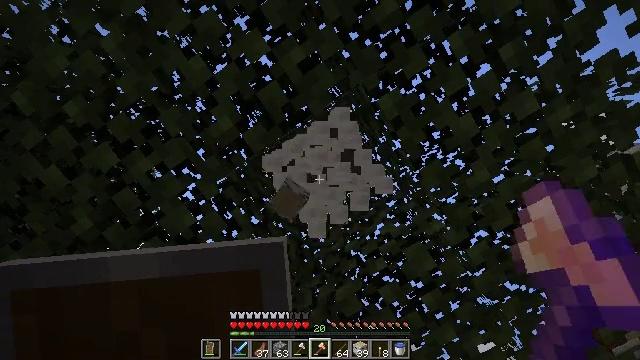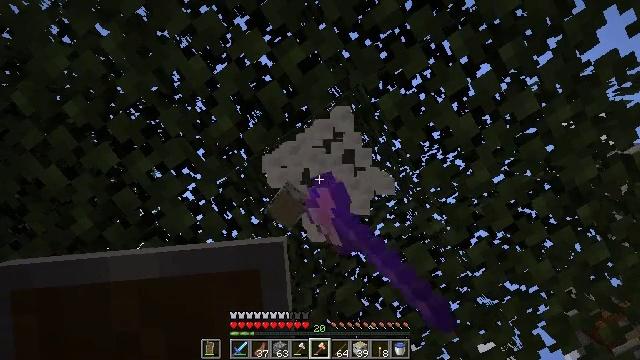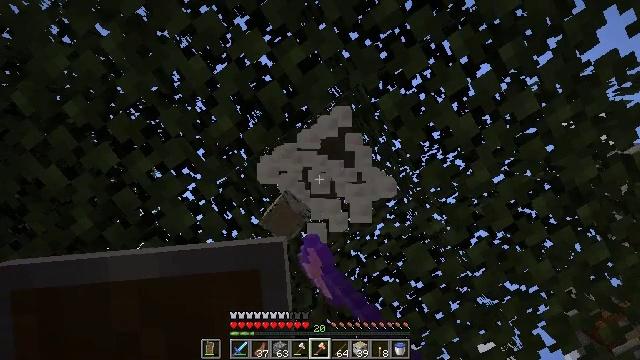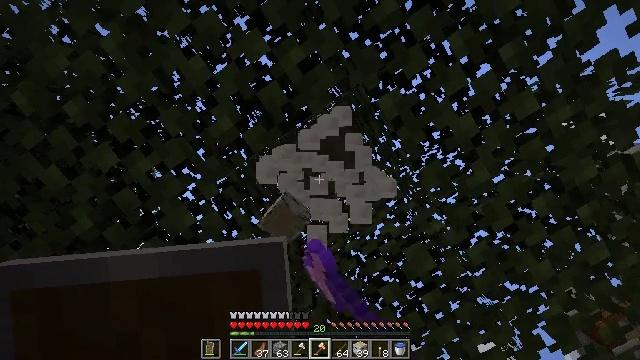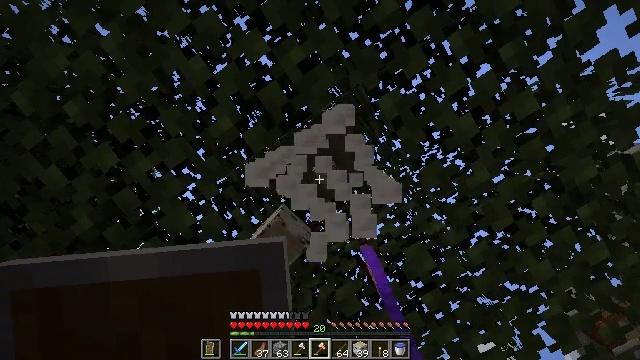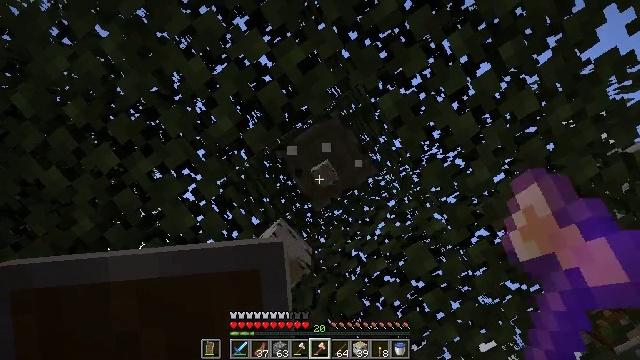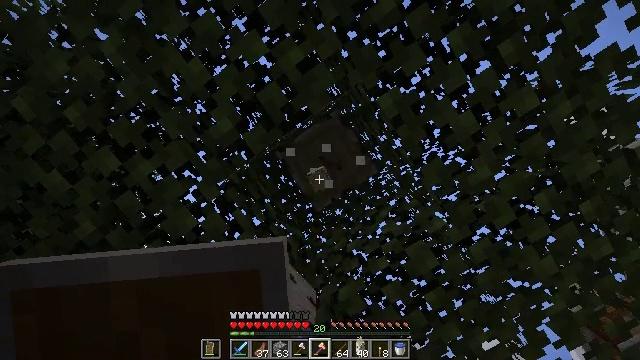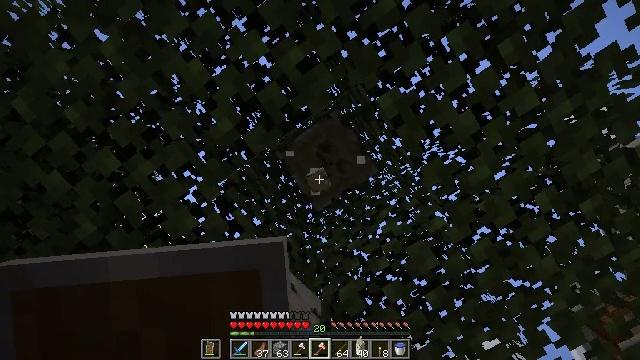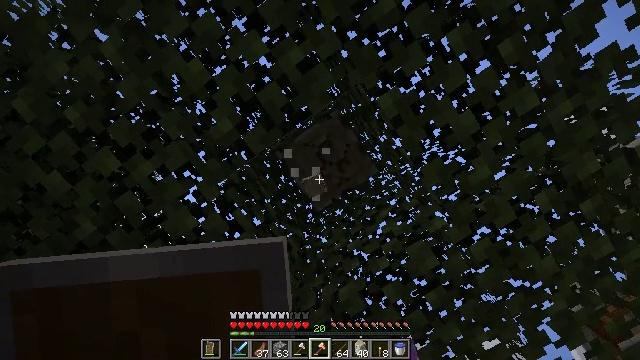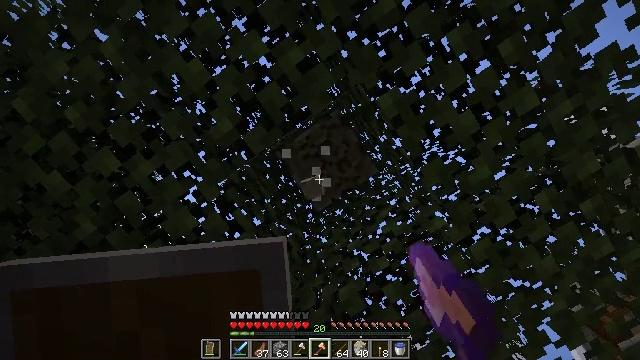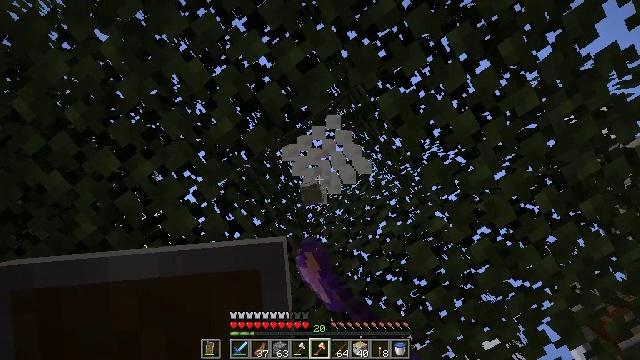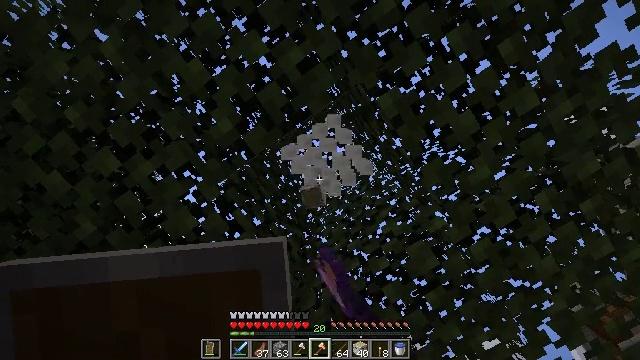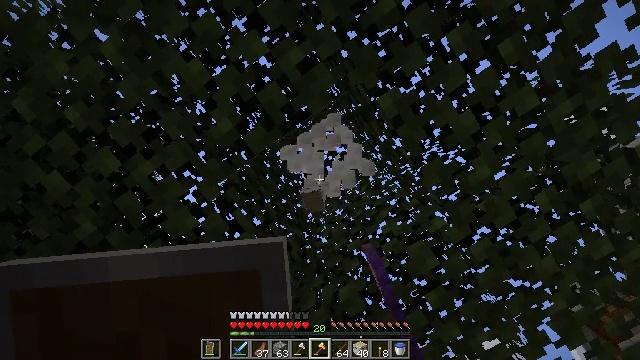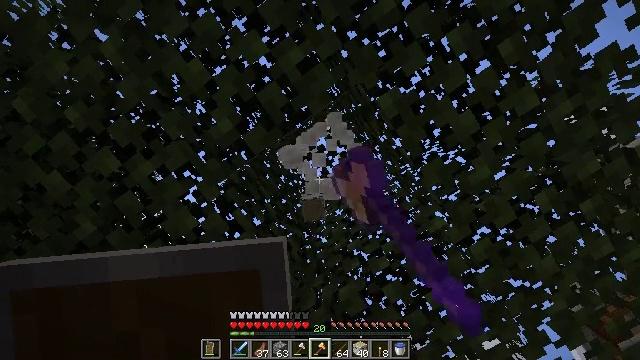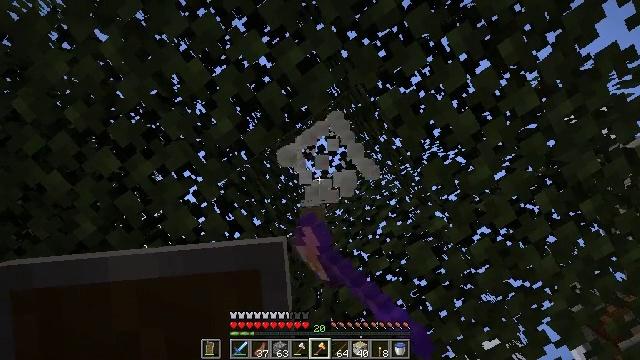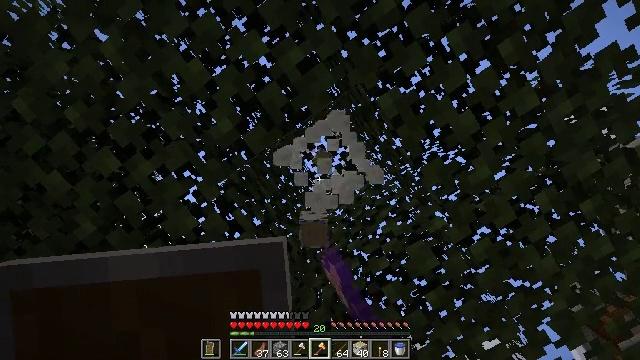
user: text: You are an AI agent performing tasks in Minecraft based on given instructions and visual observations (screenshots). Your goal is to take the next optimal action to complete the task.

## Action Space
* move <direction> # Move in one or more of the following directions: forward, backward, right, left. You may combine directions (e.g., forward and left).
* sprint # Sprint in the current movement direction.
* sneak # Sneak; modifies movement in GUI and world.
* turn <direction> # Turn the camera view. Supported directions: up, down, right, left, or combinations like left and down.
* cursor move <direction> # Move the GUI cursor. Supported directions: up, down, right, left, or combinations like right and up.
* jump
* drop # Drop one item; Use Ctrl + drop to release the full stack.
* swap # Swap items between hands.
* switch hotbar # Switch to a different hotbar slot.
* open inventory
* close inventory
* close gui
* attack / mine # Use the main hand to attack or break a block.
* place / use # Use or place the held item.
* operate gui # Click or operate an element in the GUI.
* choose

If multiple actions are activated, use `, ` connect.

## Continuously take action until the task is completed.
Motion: motion action
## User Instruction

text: Harvest birch logs from birch trees.
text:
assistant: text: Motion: attack / mine
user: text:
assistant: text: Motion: attack / mine
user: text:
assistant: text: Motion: attack / mine
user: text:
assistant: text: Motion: attack / mine
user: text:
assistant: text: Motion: attack / mine
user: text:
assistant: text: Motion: attack / mine
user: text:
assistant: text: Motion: attack / mine
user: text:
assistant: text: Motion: attack / mine
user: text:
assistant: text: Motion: attack / mine
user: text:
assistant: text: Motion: attack / mine
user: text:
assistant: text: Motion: attack / mine
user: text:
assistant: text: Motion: attack / mine
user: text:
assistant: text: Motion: attack / mine
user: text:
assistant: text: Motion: attack / mine
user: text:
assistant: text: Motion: attack / mine
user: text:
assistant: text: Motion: attack / mine
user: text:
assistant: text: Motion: attack / mine
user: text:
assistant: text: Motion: attack / mine
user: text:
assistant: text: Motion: attack / mine
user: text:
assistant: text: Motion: attack / mine
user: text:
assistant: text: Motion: no_op
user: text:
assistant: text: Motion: turn down
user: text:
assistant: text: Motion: turn down
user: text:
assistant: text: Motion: turn down
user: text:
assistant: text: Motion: turn down
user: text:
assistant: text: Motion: turn down
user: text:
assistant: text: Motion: turn down
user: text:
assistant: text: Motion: turn down
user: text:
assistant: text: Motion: turn left and down
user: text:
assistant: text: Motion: turn left and down